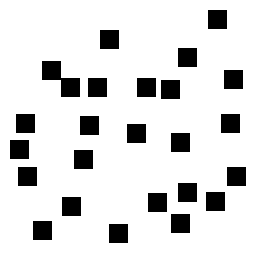
Squares: 25
Triangles: 0
Stars: 0
Total shapes: 25